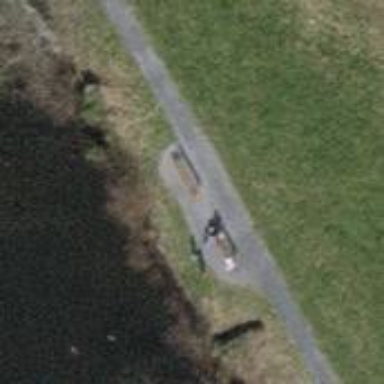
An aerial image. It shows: Bench for seating.